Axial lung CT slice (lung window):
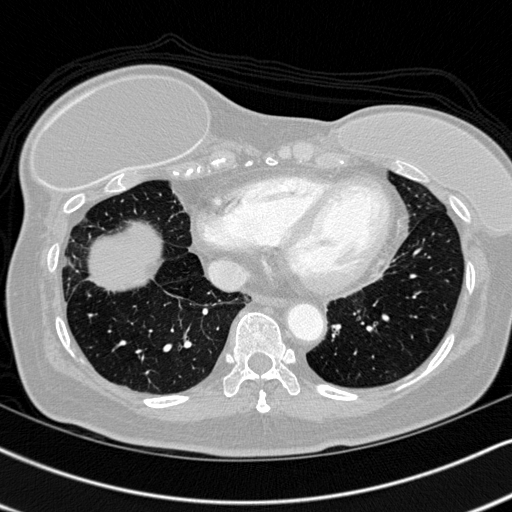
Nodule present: no